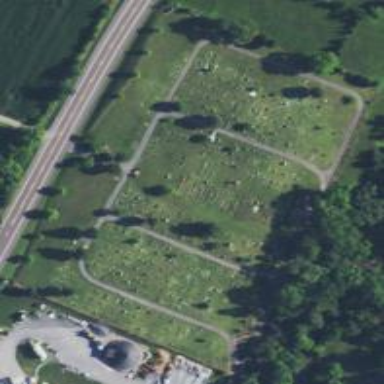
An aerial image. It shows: Cemetery.